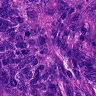
Metastatic tissue present: yes